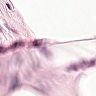
Metastatic tissue present: no